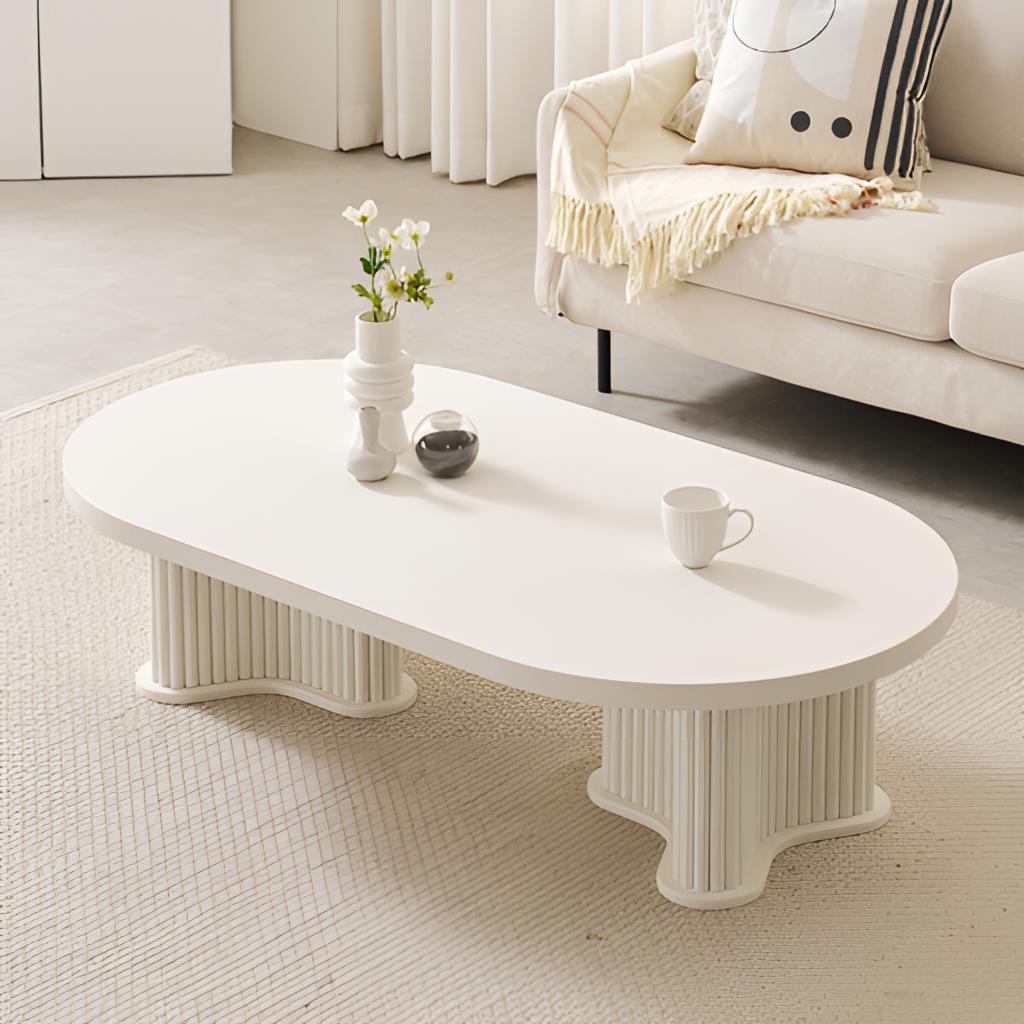
wood coffee table, living room, gray tile flooring, with smooth pattern, contemporary, fabric wallpaper, with solid pattern